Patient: sex M, age 48
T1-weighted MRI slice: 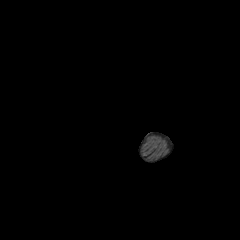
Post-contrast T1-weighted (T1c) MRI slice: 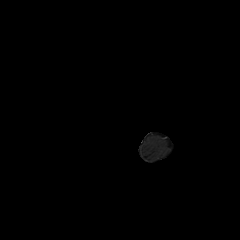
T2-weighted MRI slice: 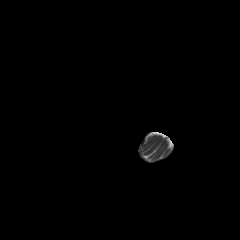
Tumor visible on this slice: no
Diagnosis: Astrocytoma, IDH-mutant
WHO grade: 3